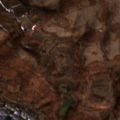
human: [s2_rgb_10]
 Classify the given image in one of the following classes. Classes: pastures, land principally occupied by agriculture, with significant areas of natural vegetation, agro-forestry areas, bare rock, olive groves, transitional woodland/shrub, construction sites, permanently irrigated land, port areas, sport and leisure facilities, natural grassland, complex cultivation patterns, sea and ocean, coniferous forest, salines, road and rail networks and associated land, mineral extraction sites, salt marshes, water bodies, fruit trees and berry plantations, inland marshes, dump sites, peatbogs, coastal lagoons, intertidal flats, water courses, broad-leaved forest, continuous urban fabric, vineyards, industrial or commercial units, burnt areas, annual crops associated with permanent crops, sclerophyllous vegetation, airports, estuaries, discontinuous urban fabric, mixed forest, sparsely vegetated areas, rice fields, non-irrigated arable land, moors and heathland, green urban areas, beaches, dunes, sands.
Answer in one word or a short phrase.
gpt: complex cultivation patterns, broad-leaved forest, transitional woodland/shrub, sparsely vegetated areas